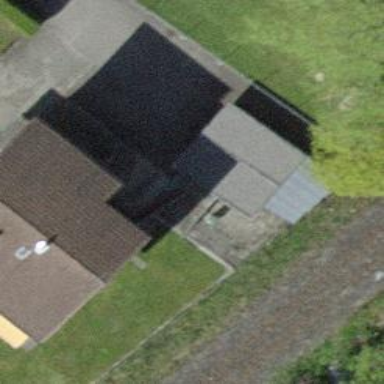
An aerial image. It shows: Garage.